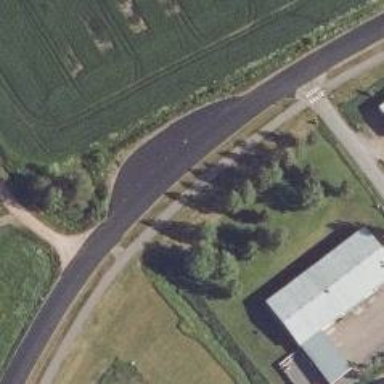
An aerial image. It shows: Cycleway.